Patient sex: F
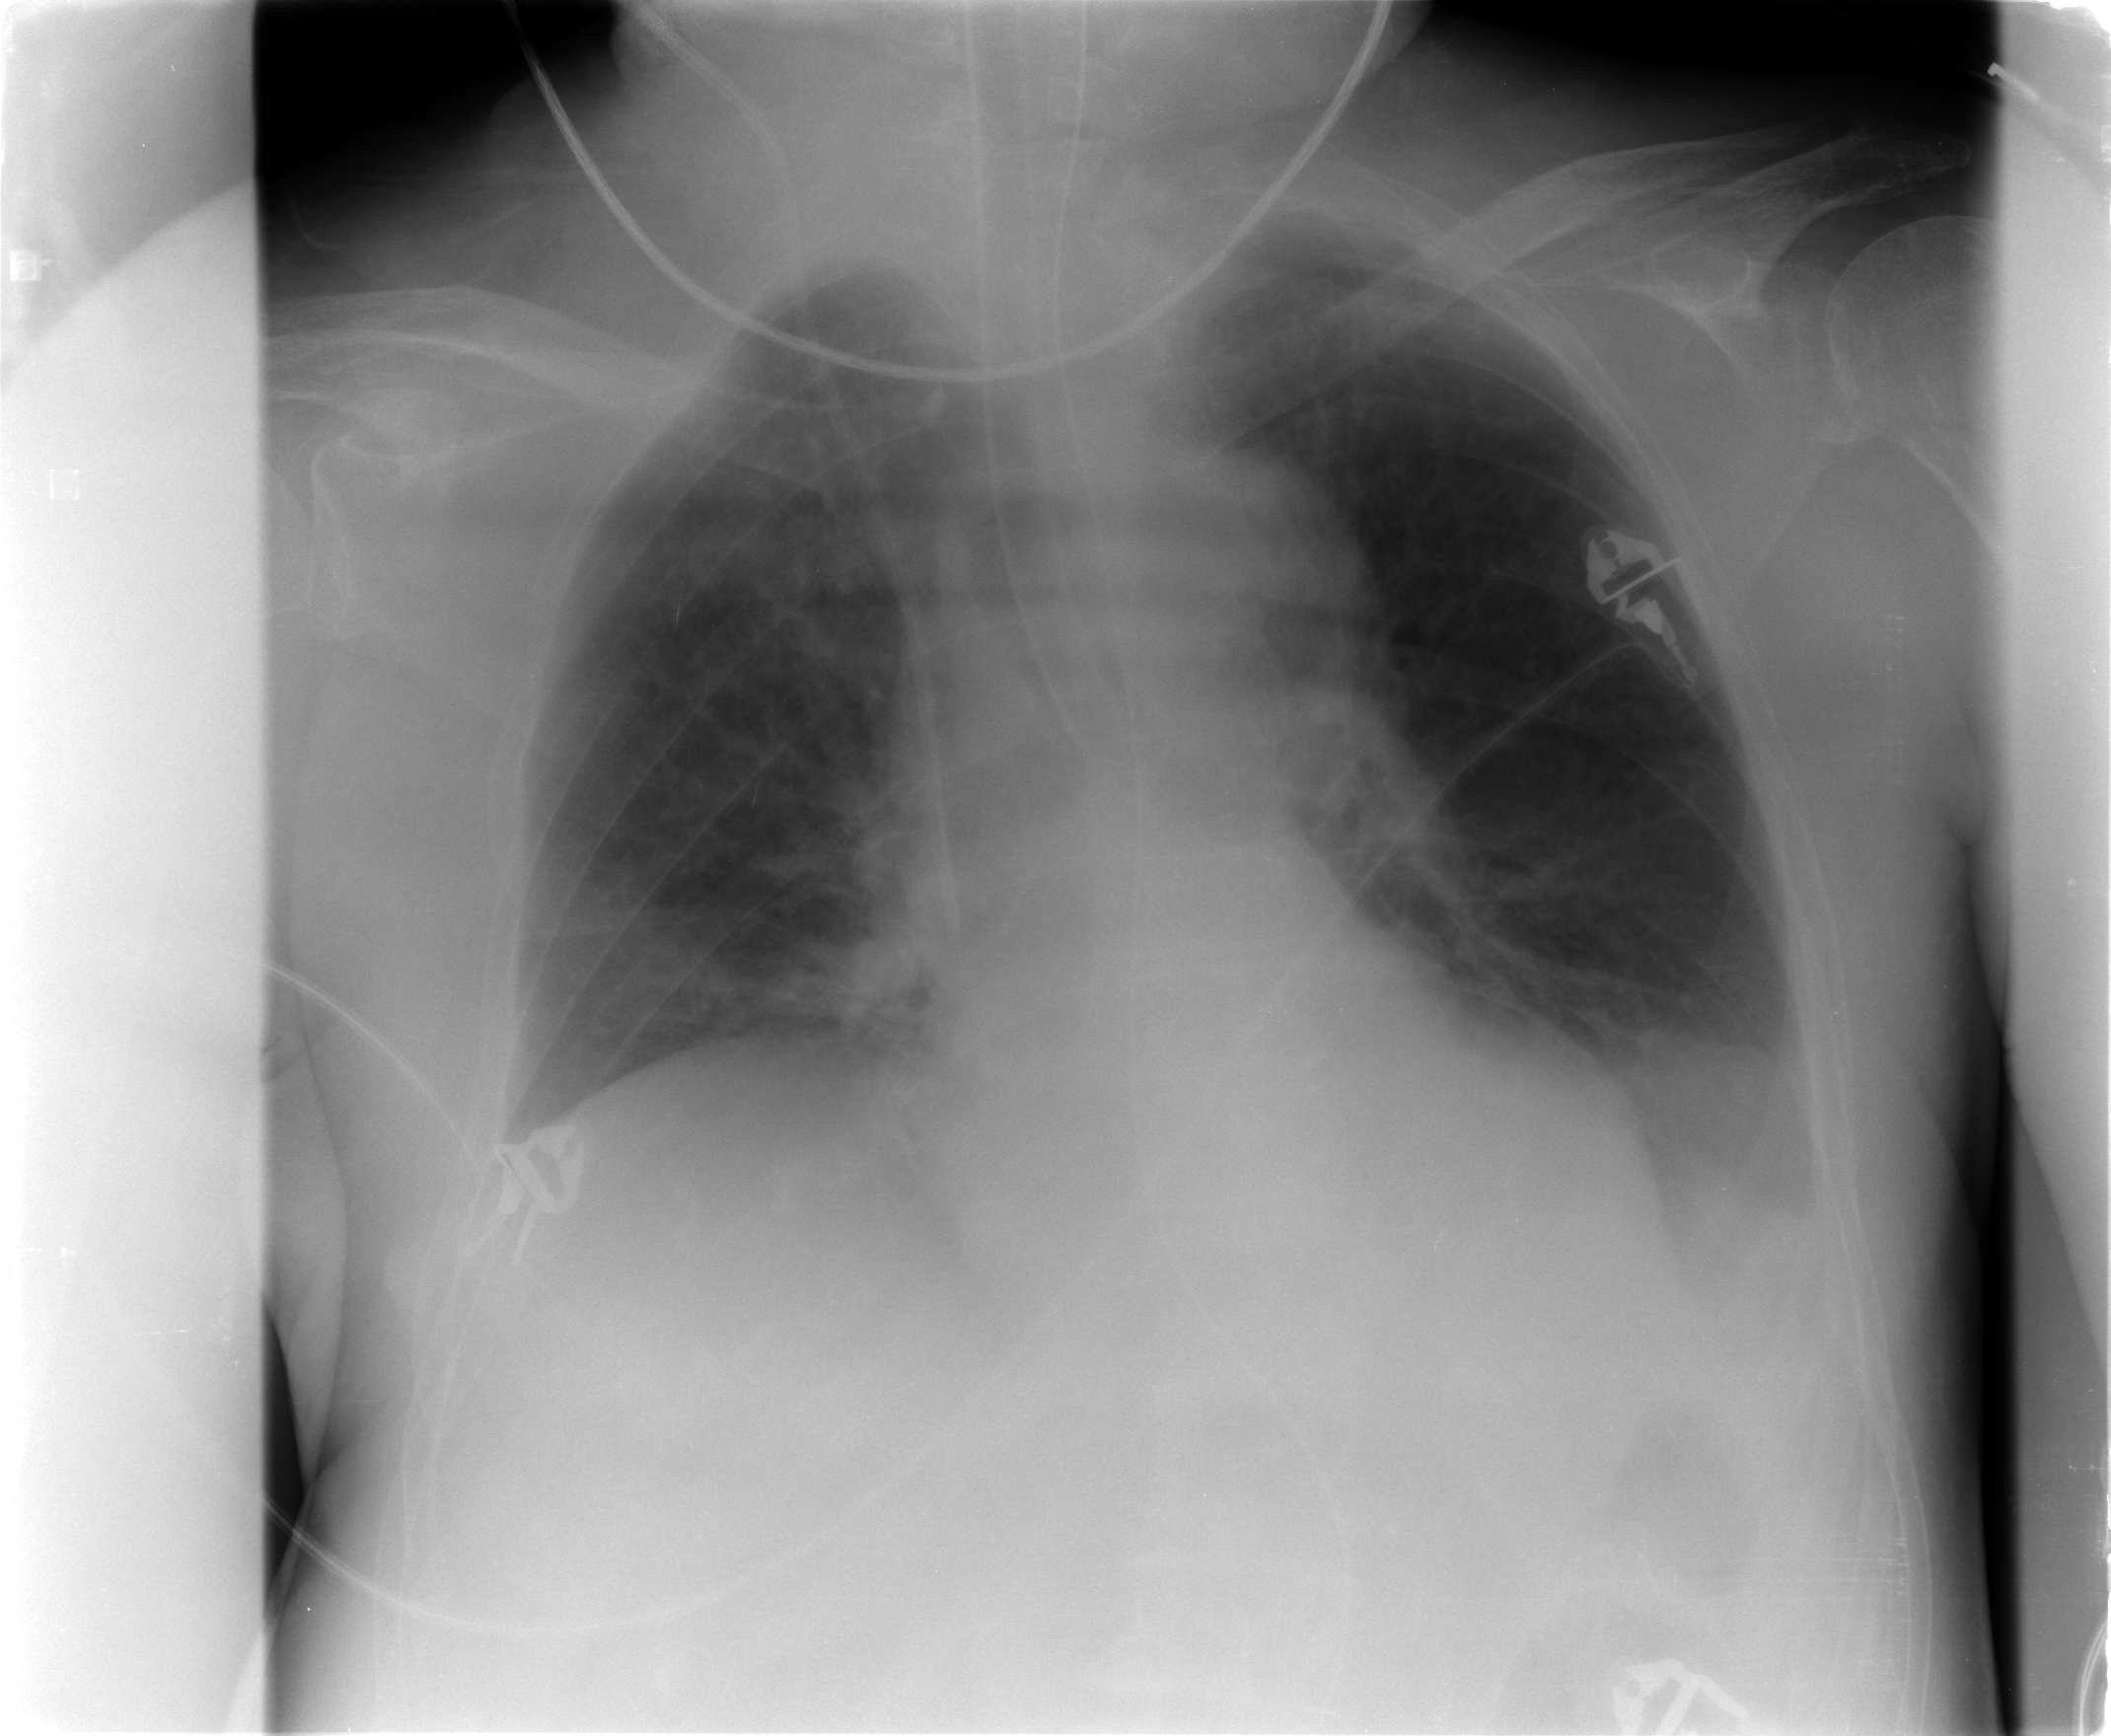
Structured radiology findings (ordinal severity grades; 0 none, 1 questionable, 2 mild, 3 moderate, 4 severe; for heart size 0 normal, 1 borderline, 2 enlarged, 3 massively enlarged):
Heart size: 0
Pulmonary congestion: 0
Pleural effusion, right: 1
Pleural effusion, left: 2
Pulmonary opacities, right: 0
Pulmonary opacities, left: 0
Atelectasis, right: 2
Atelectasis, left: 2